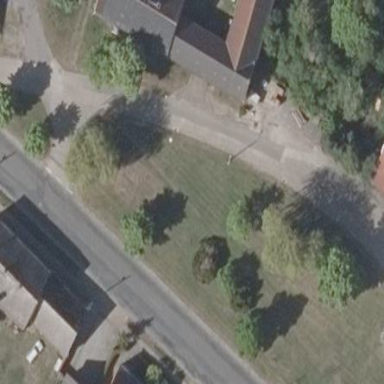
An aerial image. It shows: Village green area.